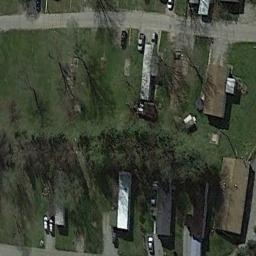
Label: mobile_home_park